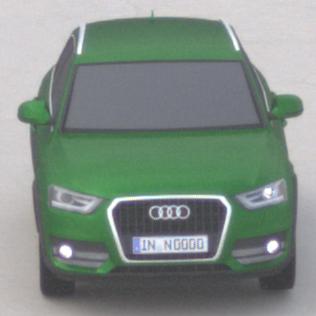
Make: Audi
Model: Q3 1.4 TFSI
Detailed model: Q3 (8U)
Model produced from: 2013/07
Model produced until: 2014/10
Doors: 5
Color: green
Road condition: dry road
Daytime: midday
Contrast: low contrast